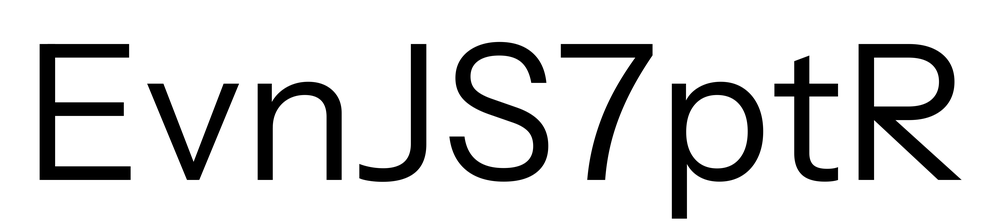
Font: InstrumentSans_Regular